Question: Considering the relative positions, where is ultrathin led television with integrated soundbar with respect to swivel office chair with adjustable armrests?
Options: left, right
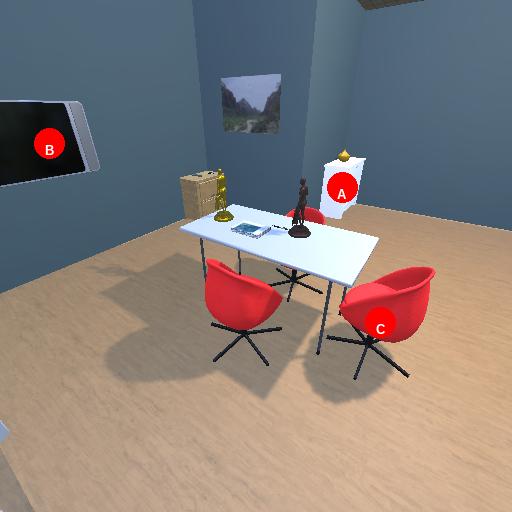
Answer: left